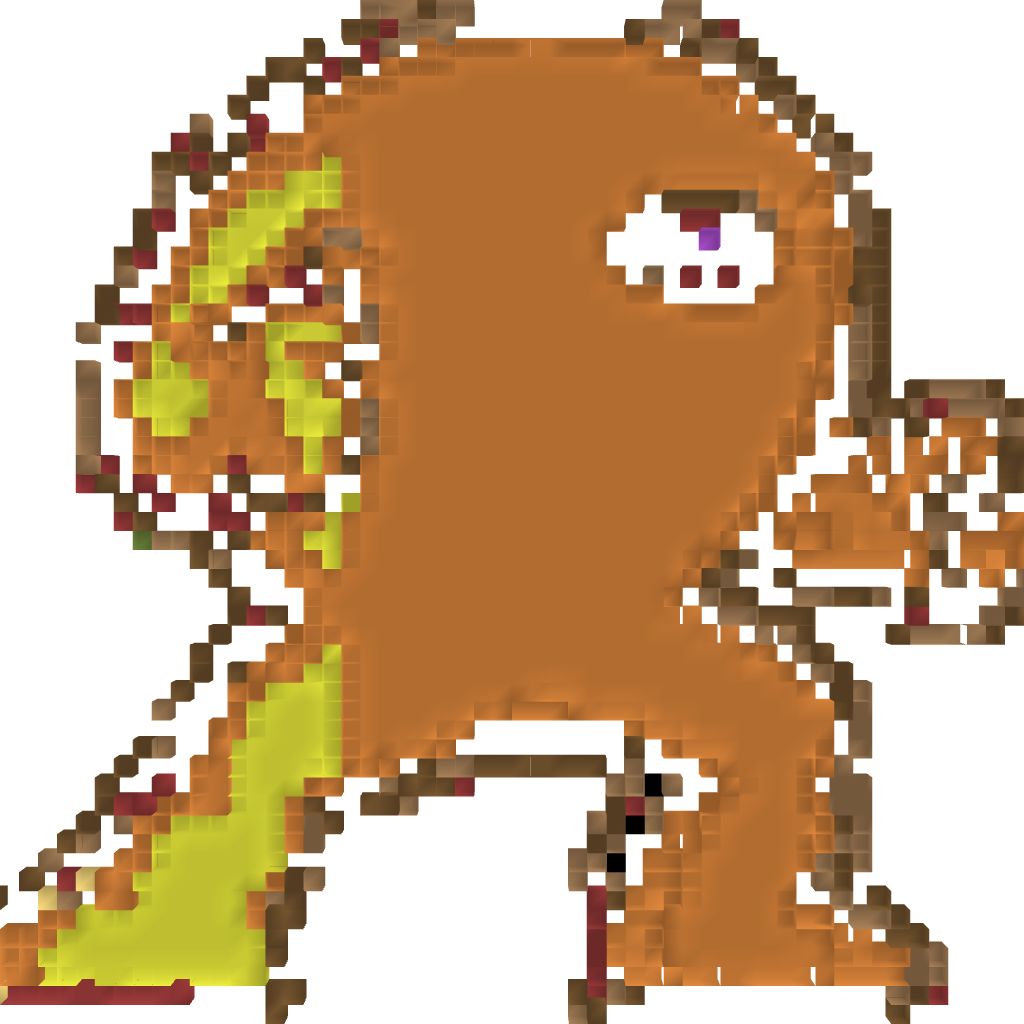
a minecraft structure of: Yellow Devil (ErnieCIII) bad low quality